Interaction volume radius: 10 \u00c5
Interaction volume height: 35 \u00c5
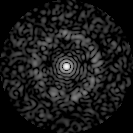
Disorder parameter: 0.8246